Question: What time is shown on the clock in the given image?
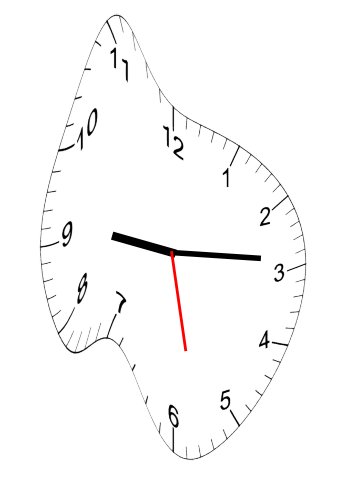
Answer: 09:14:28